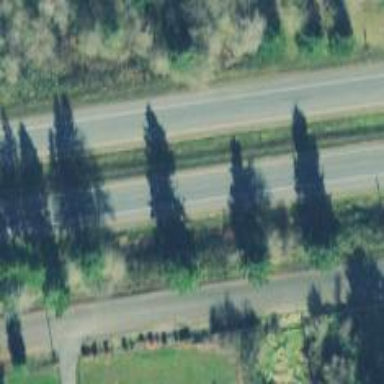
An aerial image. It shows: This image shows trunk highway that functions as expressway.